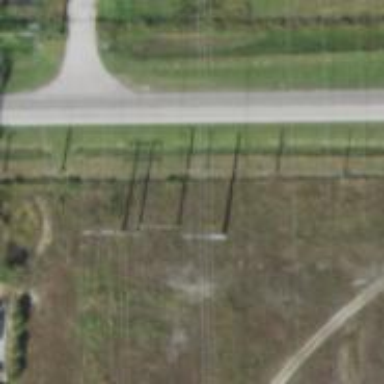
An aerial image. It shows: Power pole.